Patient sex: M
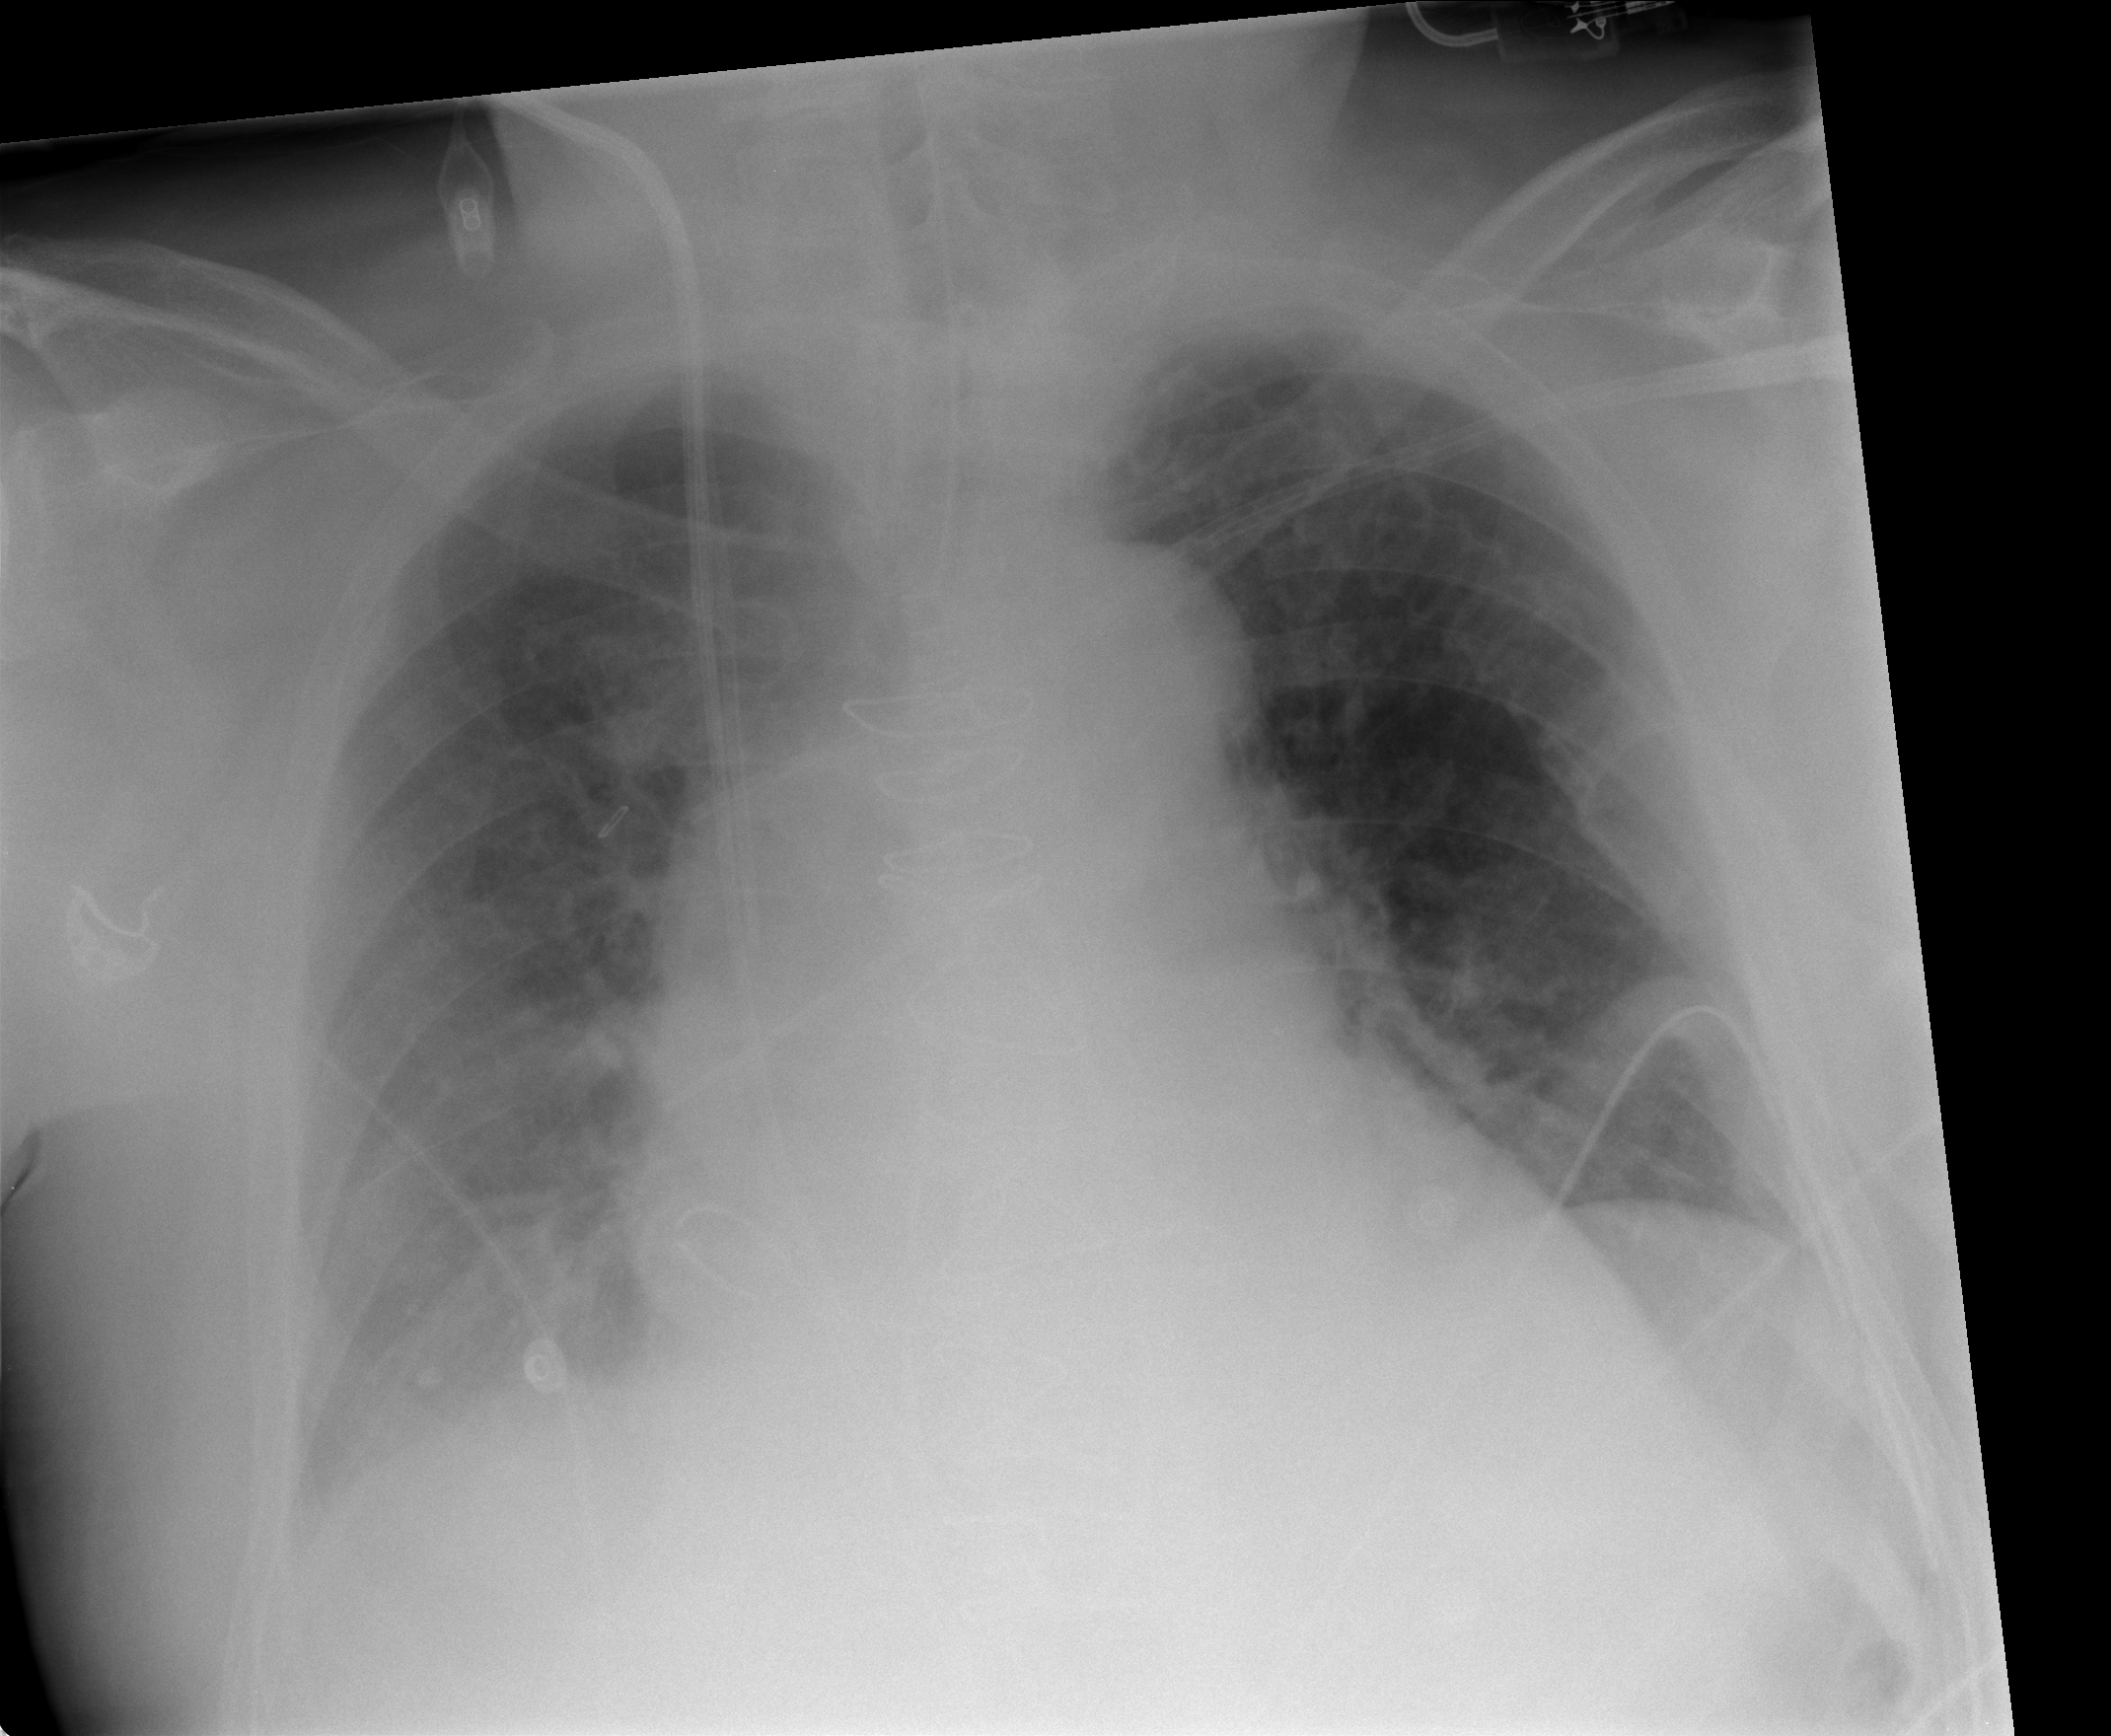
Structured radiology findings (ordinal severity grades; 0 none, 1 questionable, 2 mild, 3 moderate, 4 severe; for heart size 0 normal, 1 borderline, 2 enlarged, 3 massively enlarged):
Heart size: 2
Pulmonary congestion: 0
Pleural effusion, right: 2
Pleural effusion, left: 0
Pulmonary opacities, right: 0
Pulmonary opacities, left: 0
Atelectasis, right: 2
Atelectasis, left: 0